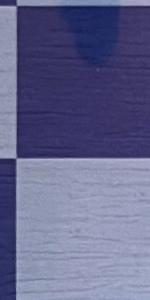
Label: Empty